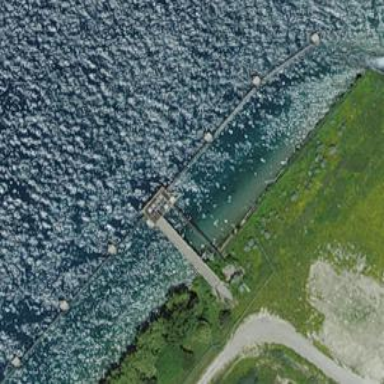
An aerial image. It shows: Pier with mooring facilities.